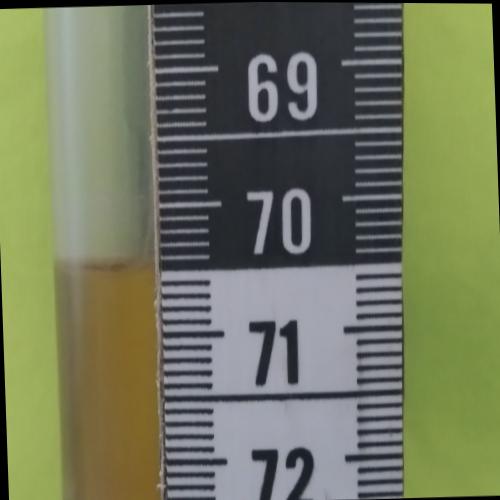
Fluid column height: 70.4 cm